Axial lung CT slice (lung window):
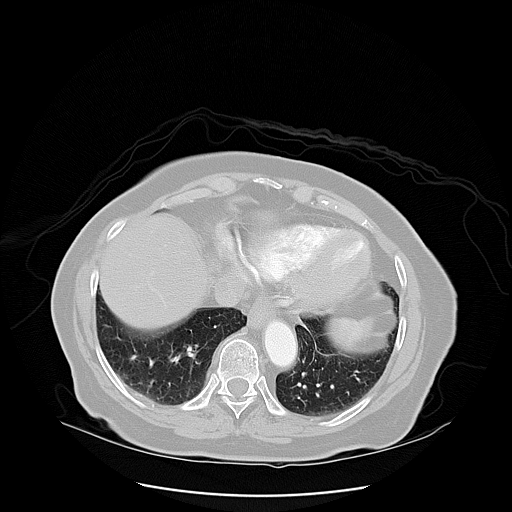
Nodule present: no